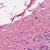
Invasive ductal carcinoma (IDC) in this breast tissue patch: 0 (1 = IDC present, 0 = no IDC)